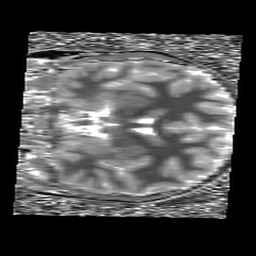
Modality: T1map
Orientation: coronal
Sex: female
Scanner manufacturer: siemens
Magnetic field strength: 3 T
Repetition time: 5 s
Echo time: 0.00368 s